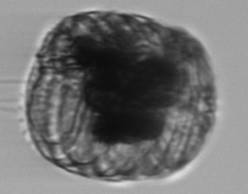
Label: Polykrikos